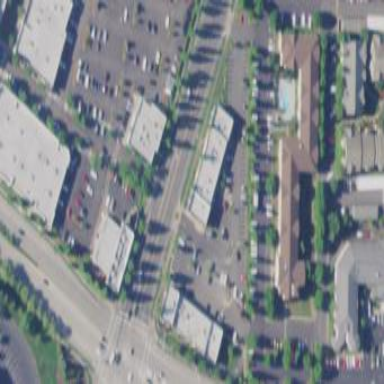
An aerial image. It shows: Retail area.